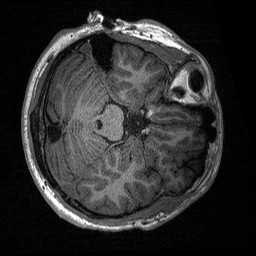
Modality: T1w
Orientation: axial
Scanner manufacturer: siemens
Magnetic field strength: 3 T
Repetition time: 2.3 s
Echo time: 0.00226 s